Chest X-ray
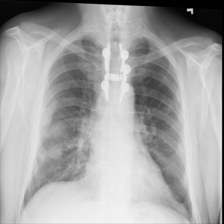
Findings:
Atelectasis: negative
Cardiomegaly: negative
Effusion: negative
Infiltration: negative
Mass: negative
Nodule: positive
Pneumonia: negative
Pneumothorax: negative
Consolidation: negative
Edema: negative
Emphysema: negative
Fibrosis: negative
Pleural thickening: negative
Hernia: negative